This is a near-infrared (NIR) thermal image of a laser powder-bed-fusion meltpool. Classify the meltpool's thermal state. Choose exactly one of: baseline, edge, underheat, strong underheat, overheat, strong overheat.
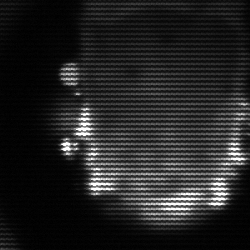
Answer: baseline